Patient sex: M
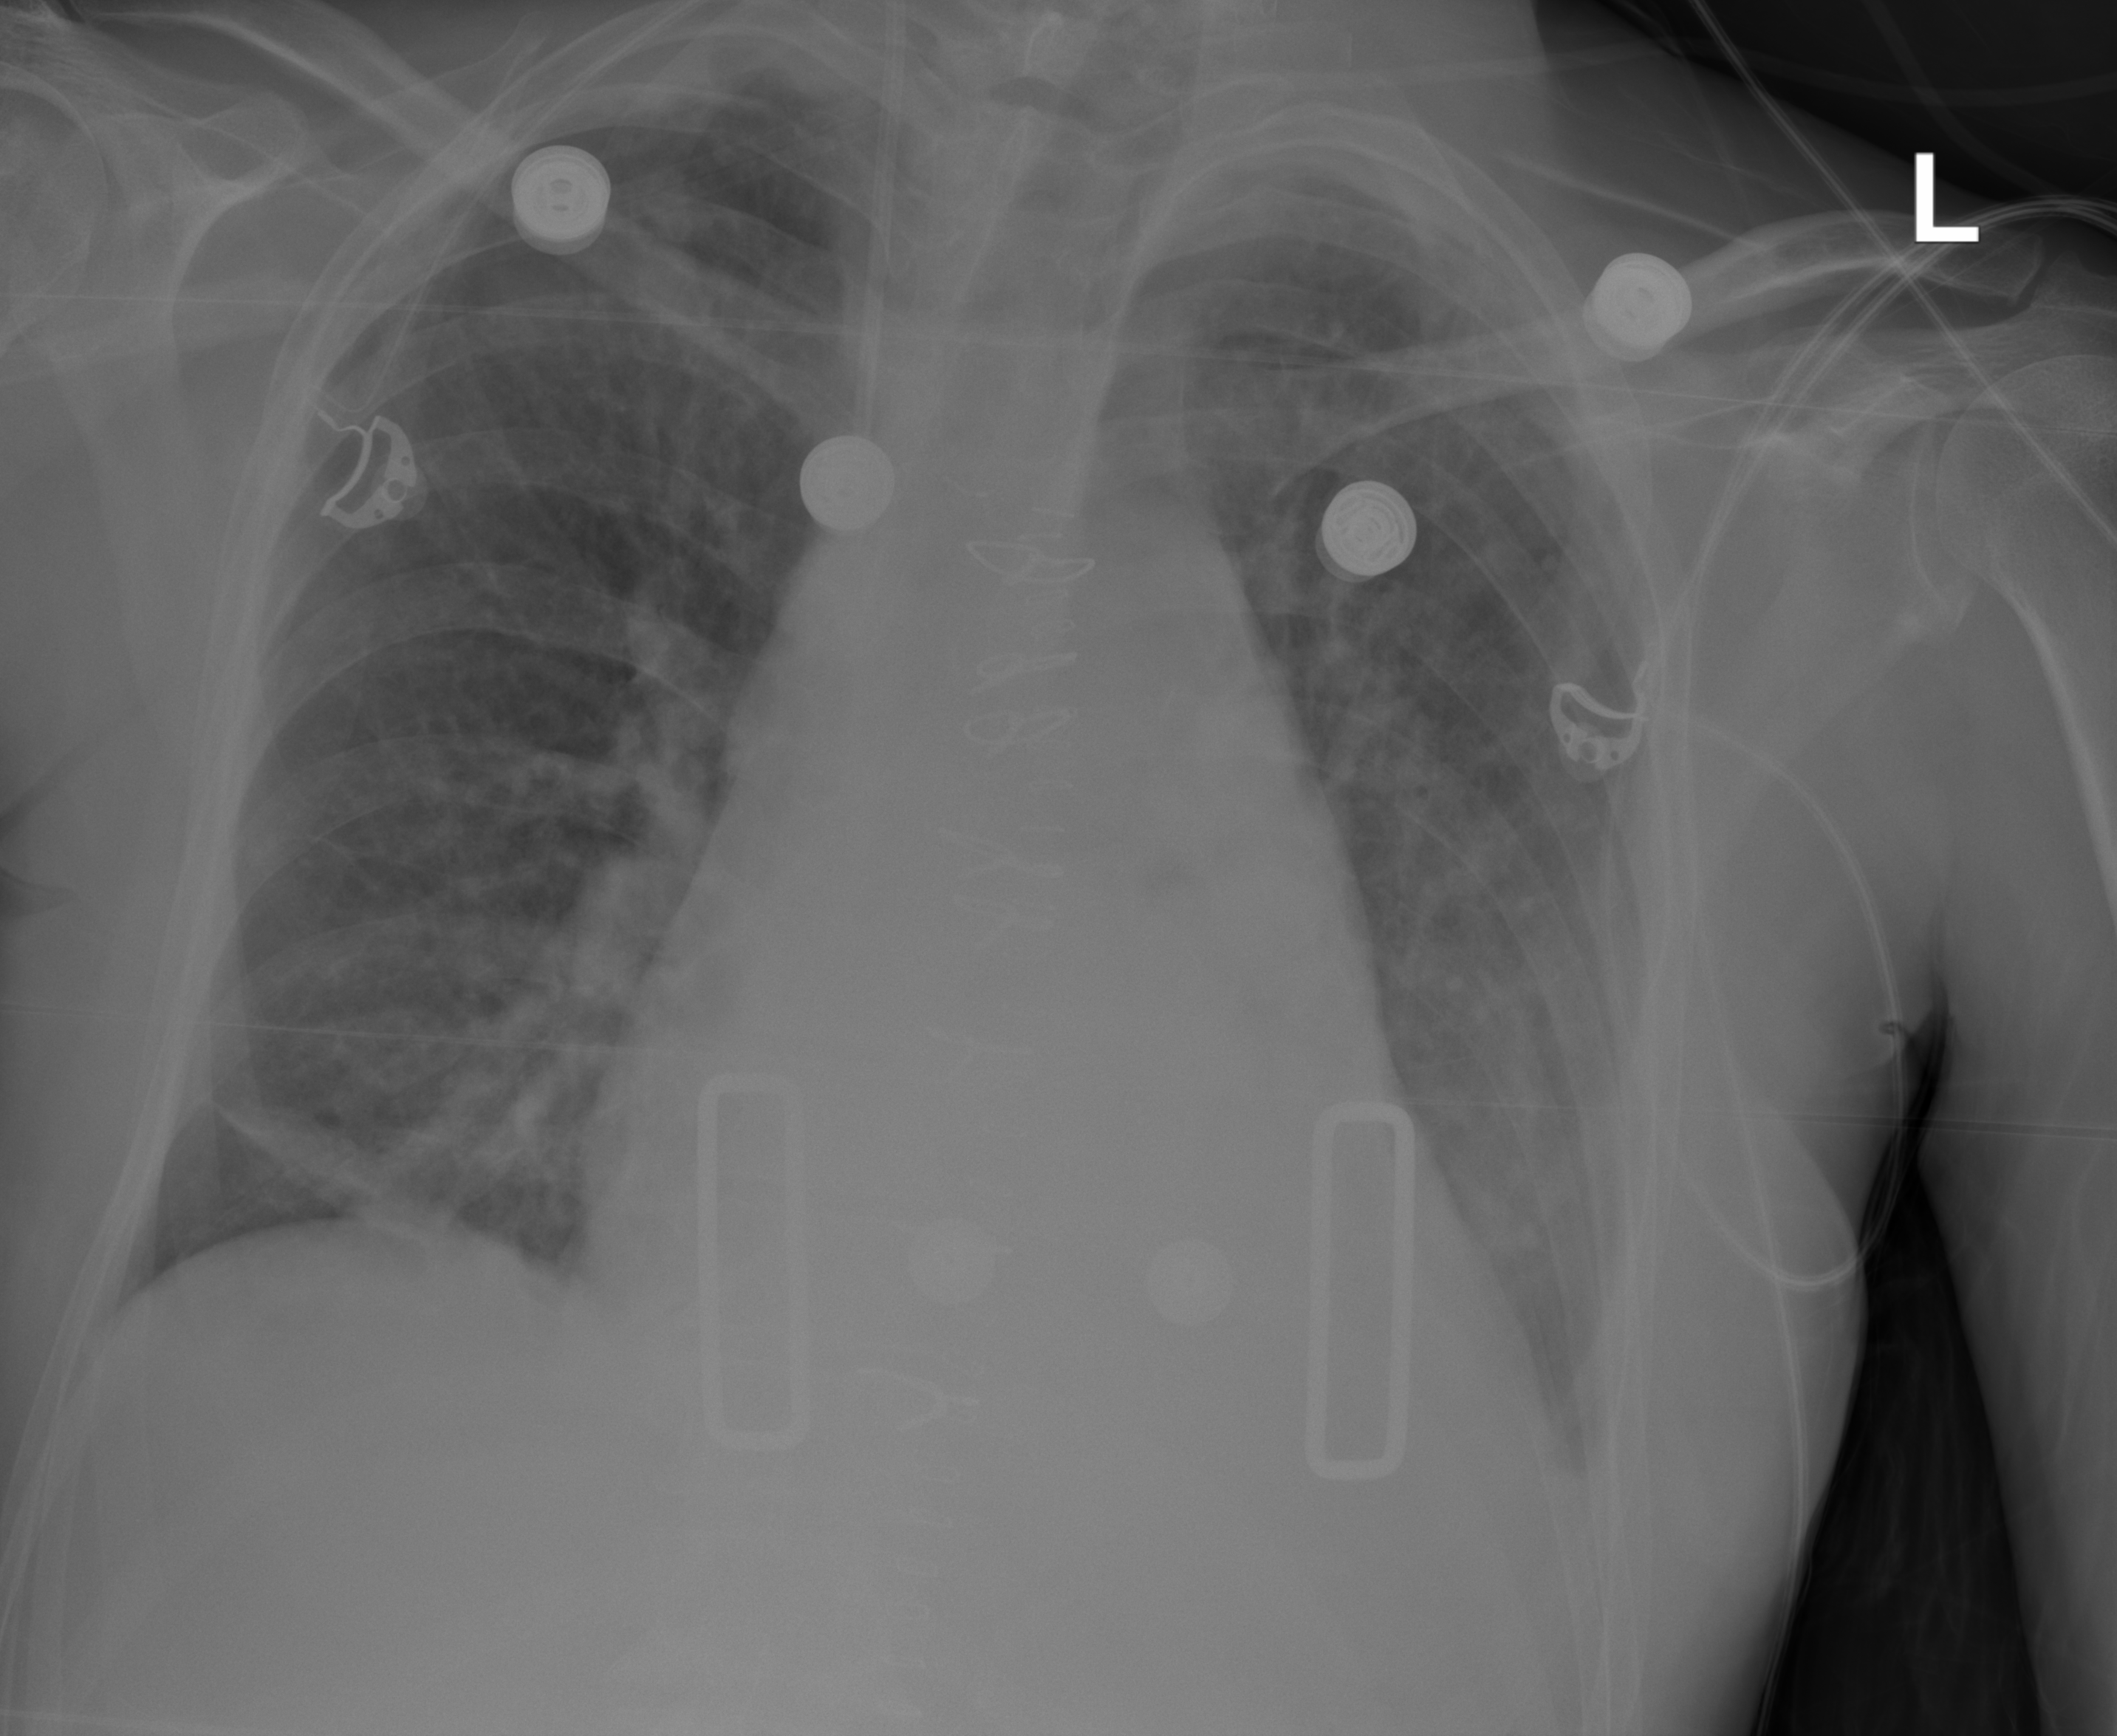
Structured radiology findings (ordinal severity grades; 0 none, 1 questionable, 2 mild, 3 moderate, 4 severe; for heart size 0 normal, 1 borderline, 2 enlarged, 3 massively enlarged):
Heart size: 2
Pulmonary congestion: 2
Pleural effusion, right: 0
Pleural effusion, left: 2
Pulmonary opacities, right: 2
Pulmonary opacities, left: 2
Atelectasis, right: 2
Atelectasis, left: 2